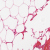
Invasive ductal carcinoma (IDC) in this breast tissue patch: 0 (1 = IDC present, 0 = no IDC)